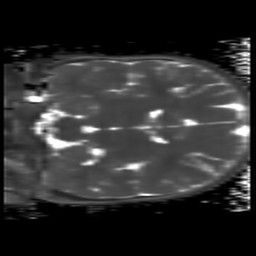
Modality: T2map
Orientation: coronal
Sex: female
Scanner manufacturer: siemens
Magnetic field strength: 3 T
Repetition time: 4 s